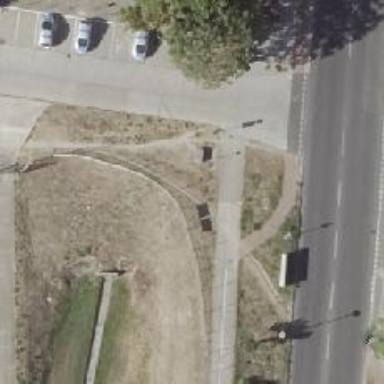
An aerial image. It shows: Concrete sidewalk along the footway.